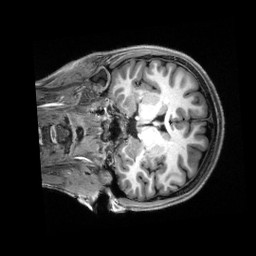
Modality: T1w
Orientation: coronal
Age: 20
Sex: female
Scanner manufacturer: siemens
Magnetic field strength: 3 T
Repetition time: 2.5 s
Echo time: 0.00222 s